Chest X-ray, AP view. Patient: 26 years old, sex M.
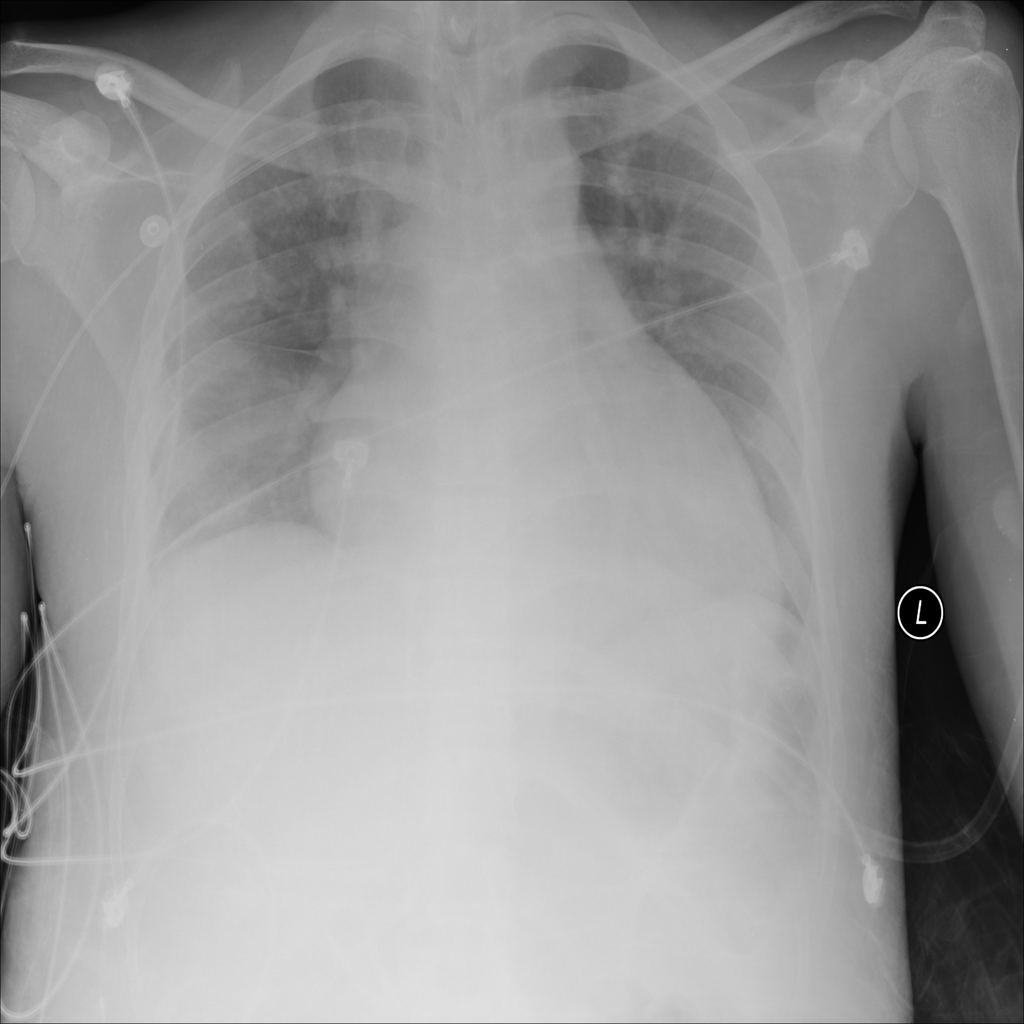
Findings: Consolidation, Effusion